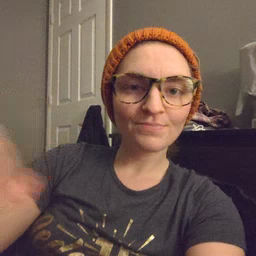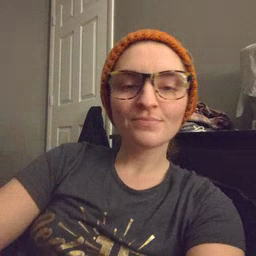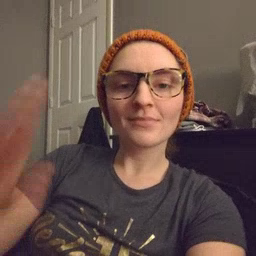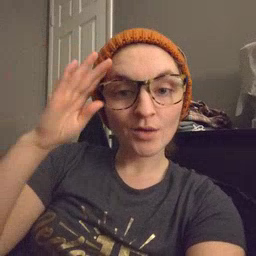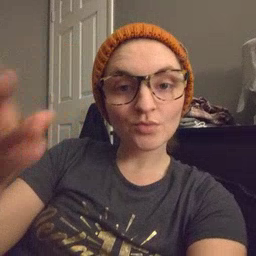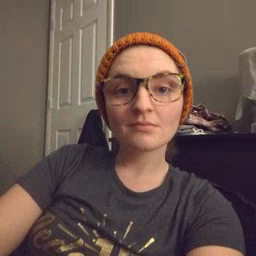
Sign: hello